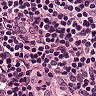
Metastatic tissue present: no